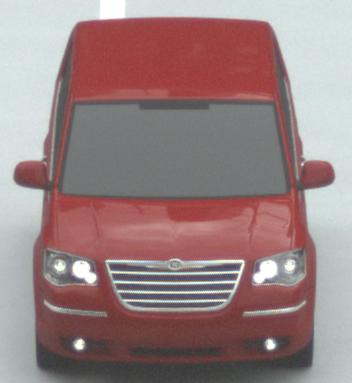
Make: Chrysler
Model: Grand Voyager 3.8
Detailed model: Grand Voyager
Model produced from: 2008/03
Model produced until: 2010/12
Doors: 5
Color: red
Road condition: dry road
Daytime: morning or afternoon
Contrast: low contrast